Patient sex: M
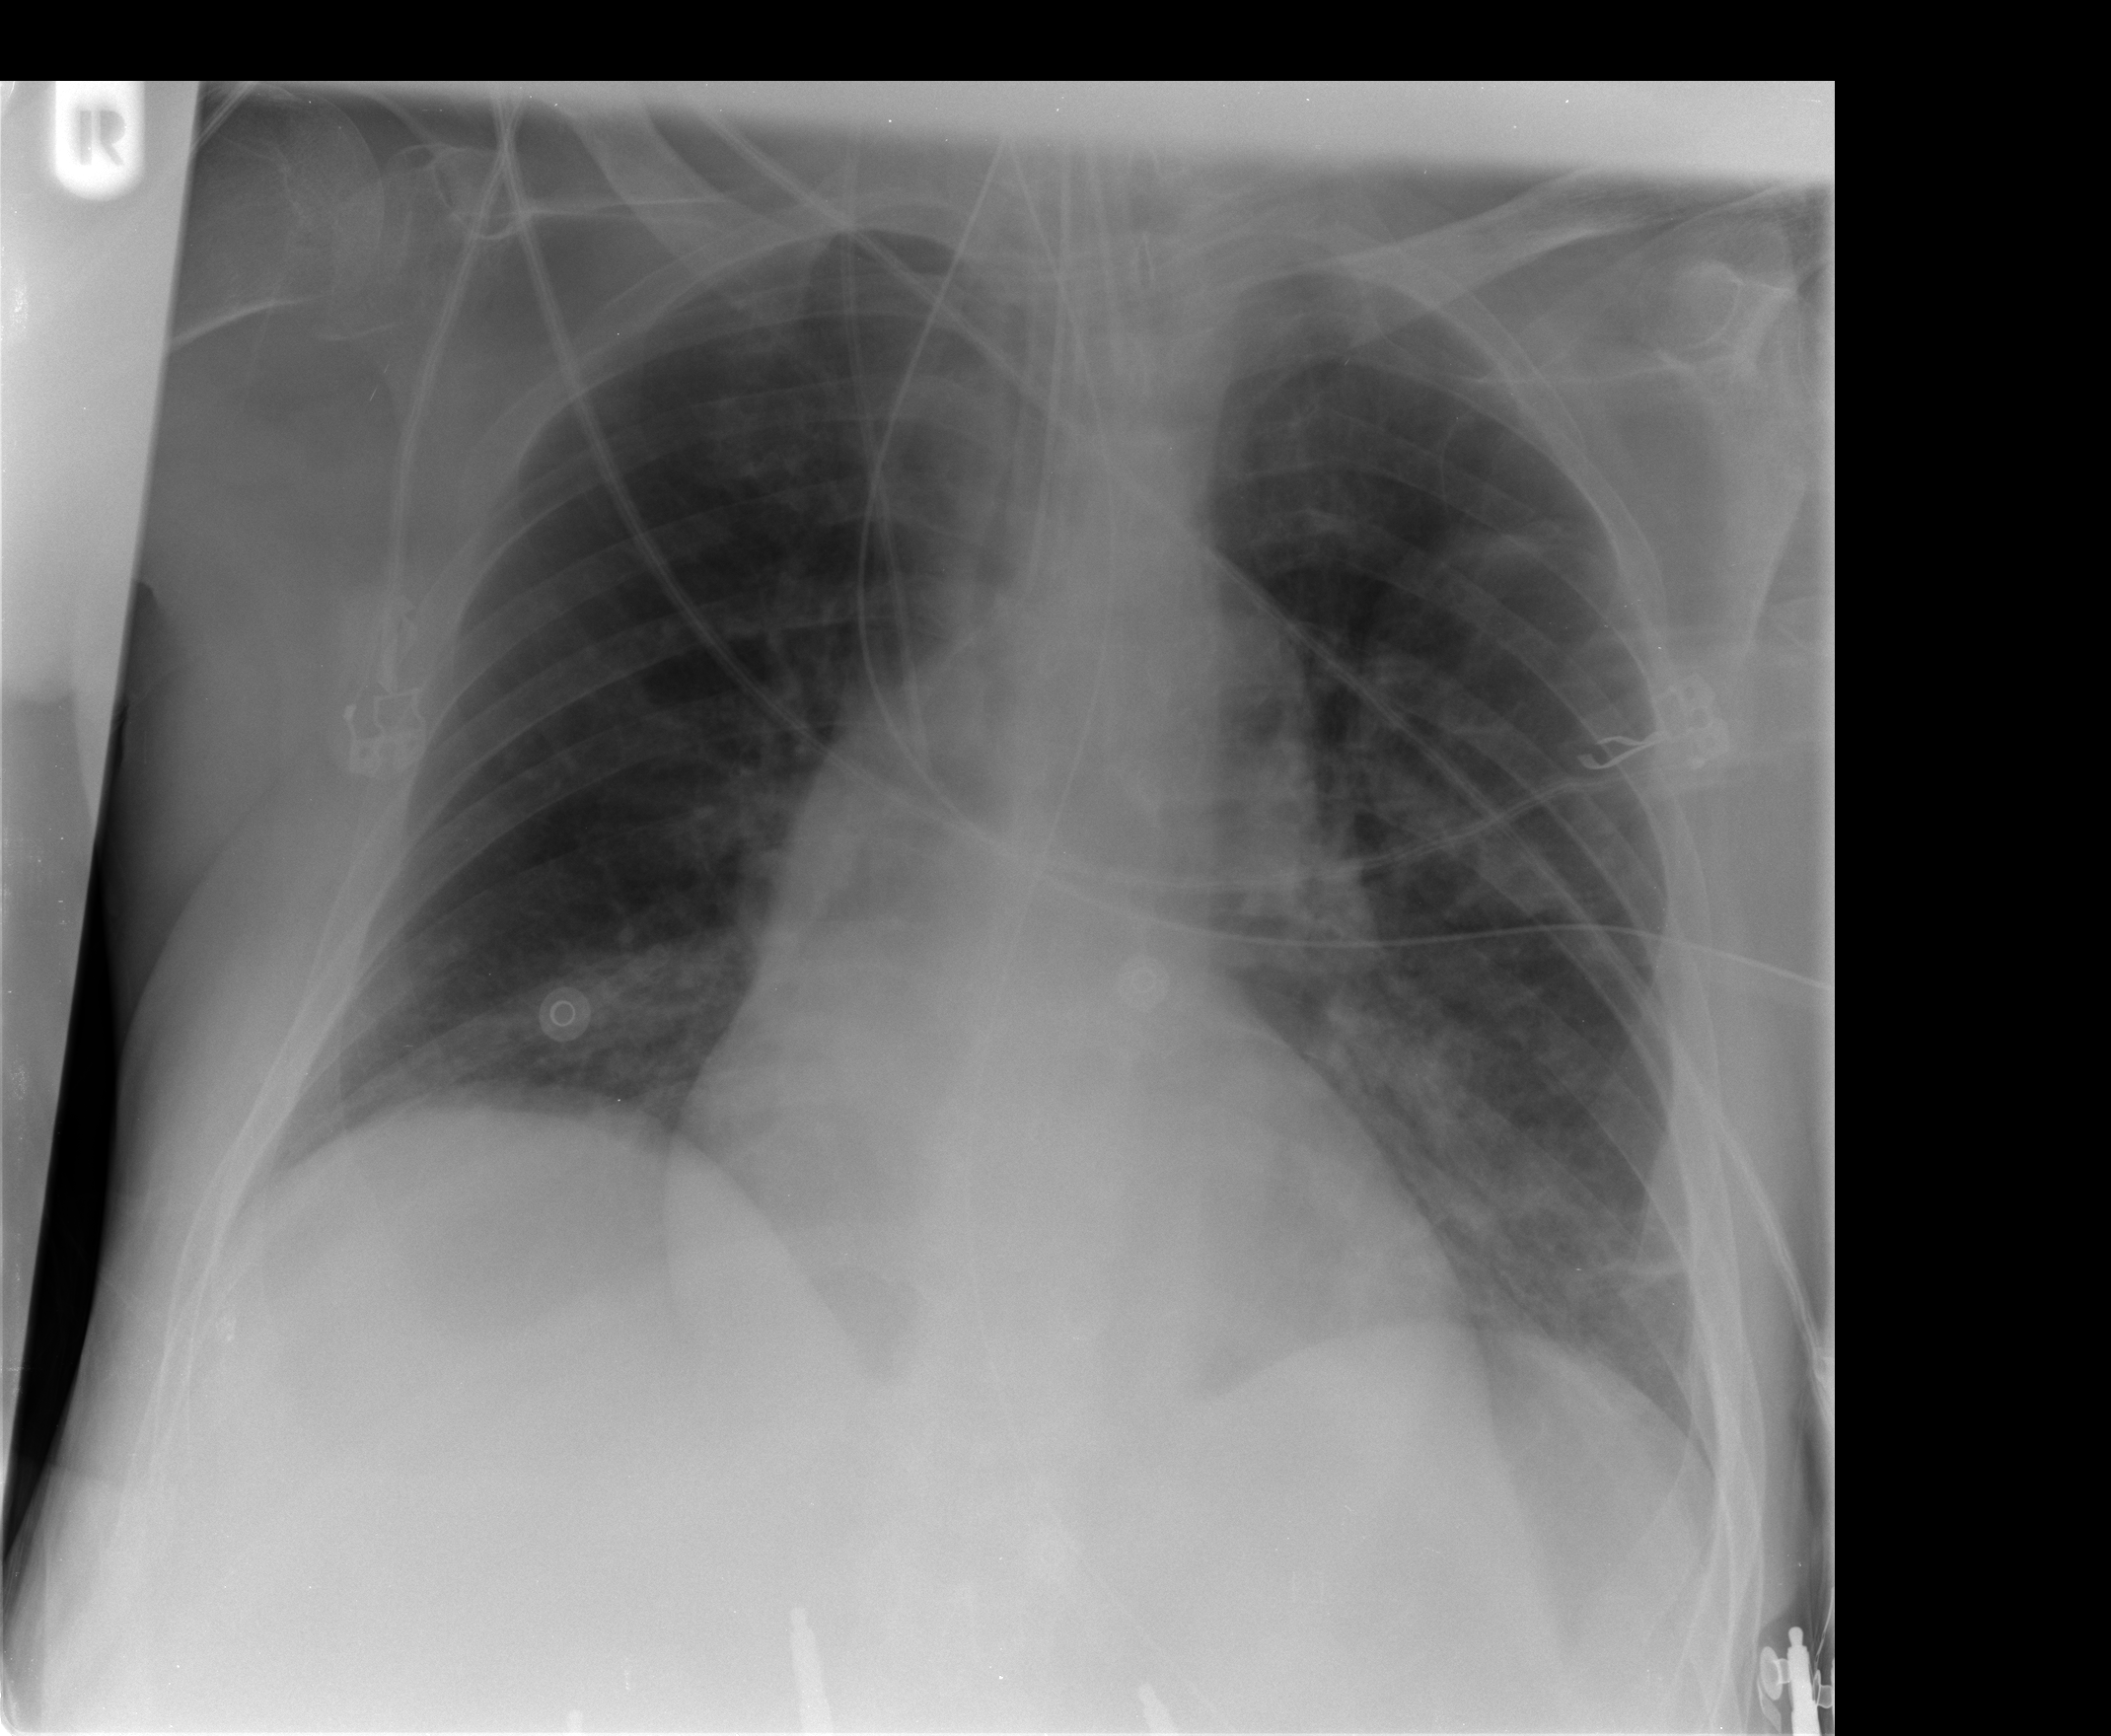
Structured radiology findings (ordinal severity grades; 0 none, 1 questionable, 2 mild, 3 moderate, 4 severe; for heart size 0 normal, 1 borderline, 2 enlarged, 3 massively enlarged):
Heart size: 0
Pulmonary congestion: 1
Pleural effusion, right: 0
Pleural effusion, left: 0
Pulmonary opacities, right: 0
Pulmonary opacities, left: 2
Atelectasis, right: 0
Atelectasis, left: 2